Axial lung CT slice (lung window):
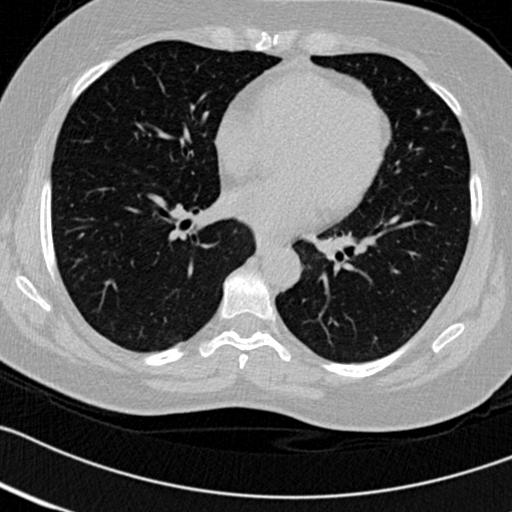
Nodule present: no